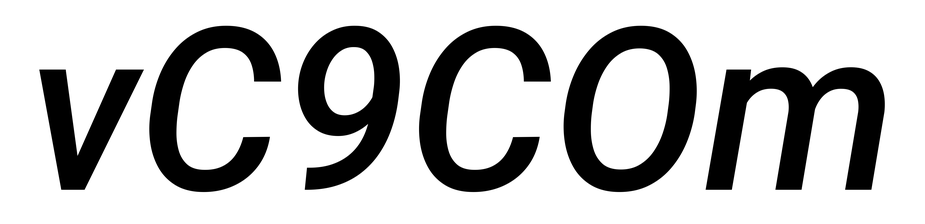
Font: Roboto-Italic_Medium_Italic